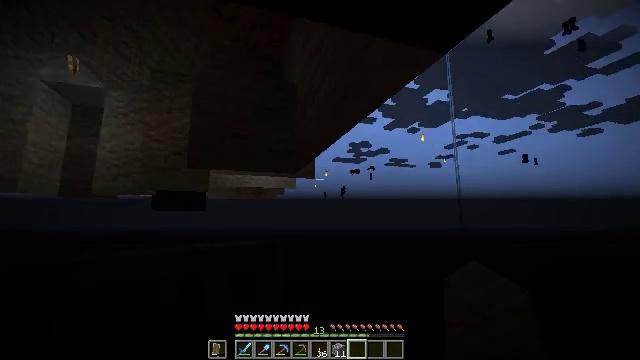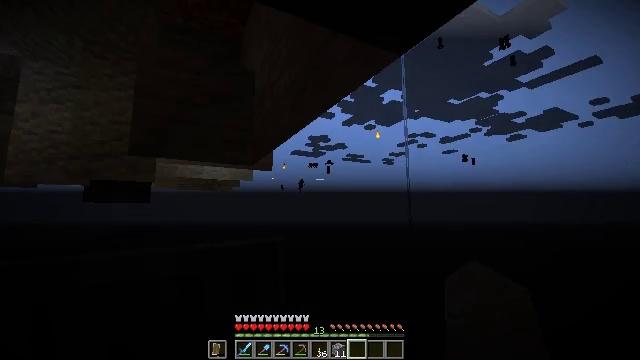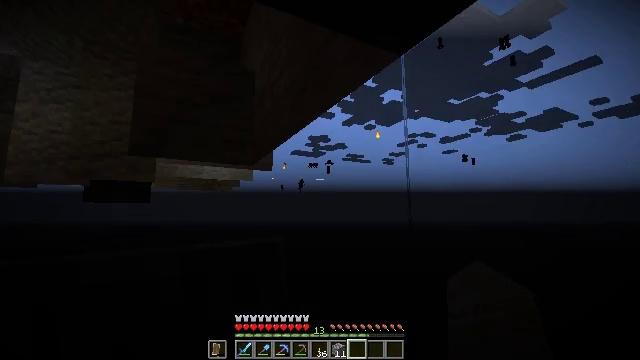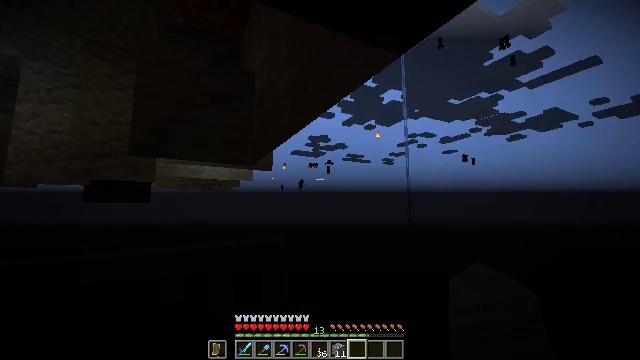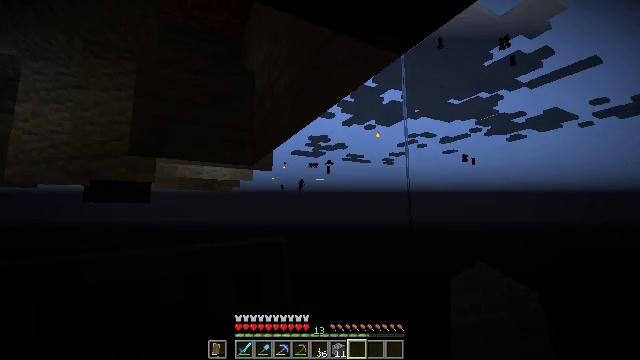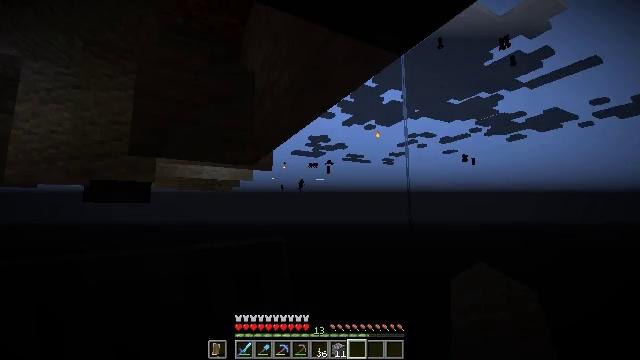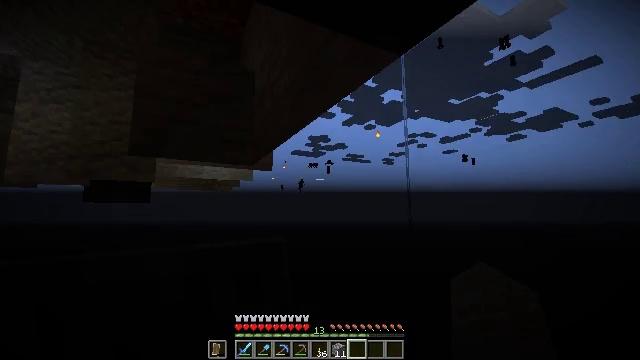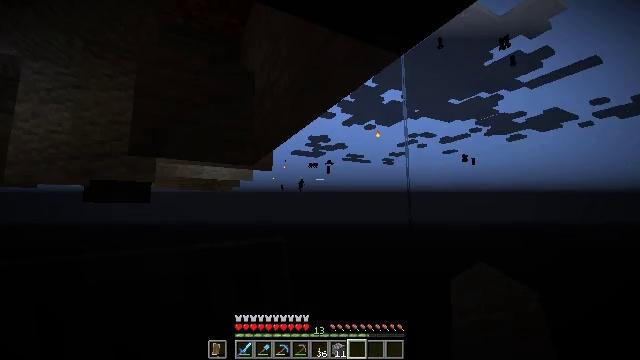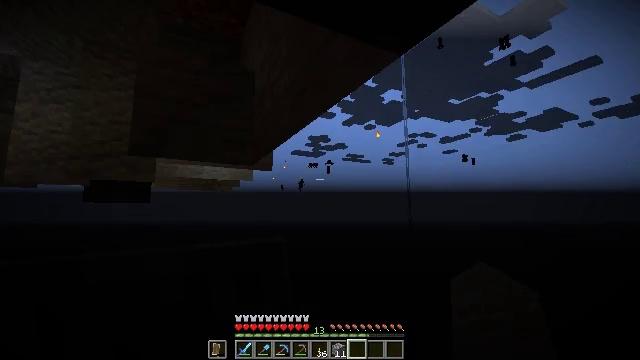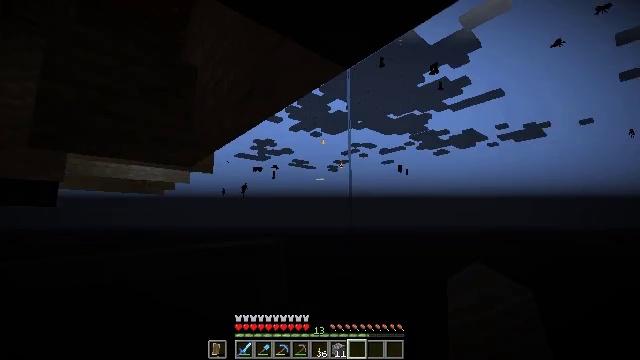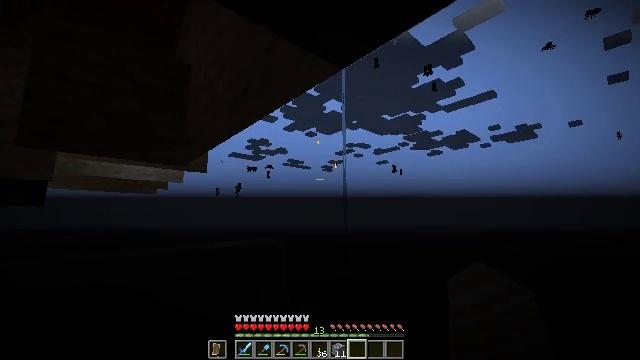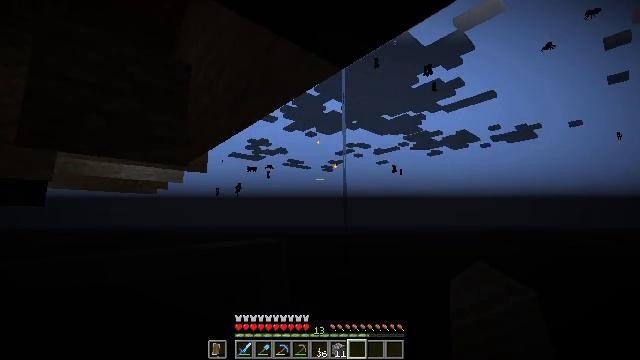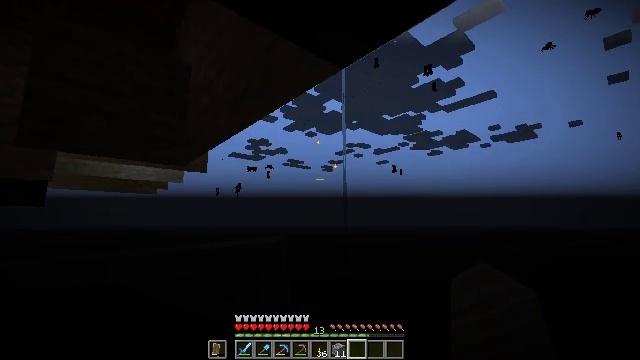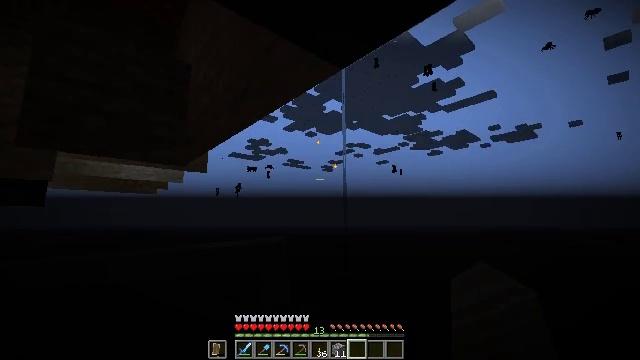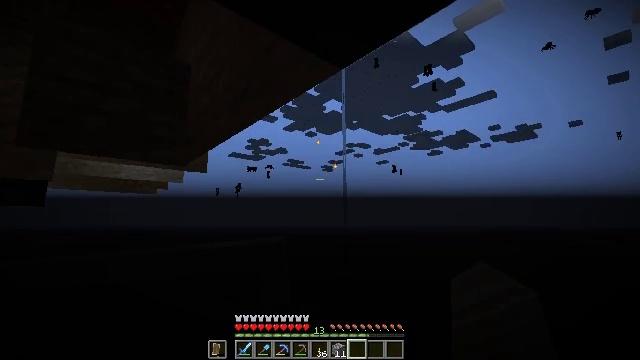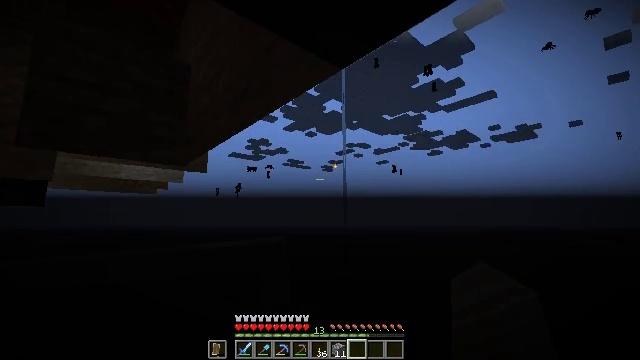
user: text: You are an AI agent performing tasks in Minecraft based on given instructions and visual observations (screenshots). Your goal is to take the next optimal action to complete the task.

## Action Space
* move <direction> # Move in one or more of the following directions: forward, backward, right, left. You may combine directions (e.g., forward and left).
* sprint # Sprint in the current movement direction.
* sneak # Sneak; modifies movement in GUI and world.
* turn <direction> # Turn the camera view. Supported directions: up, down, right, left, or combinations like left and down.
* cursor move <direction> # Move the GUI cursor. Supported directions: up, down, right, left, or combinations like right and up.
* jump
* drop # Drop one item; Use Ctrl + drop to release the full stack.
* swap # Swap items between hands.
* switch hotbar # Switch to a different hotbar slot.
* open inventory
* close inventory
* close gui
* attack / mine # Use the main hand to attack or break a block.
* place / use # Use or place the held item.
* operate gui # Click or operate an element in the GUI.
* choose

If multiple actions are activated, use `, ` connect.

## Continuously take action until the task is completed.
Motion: motion action
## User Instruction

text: Harvest the piston head.
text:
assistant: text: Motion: turn right and down
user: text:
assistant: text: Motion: no_op
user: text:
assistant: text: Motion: no_op
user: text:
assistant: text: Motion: no_op
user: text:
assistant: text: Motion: no_op
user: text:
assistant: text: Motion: no_op
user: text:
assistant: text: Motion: no_op
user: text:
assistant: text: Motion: no_op
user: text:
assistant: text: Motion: turn right and up
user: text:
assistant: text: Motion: turn right
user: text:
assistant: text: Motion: no_op
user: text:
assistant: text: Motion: no_op
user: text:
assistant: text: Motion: no_op
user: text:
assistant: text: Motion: no_op
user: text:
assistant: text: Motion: no_op
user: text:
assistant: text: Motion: no_op
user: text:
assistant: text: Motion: no_op
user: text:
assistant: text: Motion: turn right and down
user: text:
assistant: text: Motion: turn right
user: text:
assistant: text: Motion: no_op
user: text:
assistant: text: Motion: no_op
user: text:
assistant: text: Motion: no_op
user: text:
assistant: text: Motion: no_op
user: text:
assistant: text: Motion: no_op
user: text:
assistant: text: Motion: turn right
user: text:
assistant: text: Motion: turn right
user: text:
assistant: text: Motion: turn right
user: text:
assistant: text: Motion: no_op
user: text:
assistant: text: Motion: no_op
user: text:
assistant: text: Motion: no_op